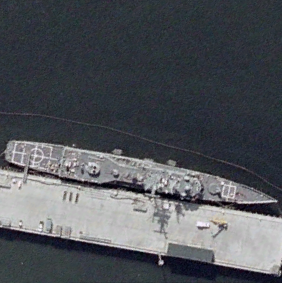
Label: Ticonderoga-class_cruiser